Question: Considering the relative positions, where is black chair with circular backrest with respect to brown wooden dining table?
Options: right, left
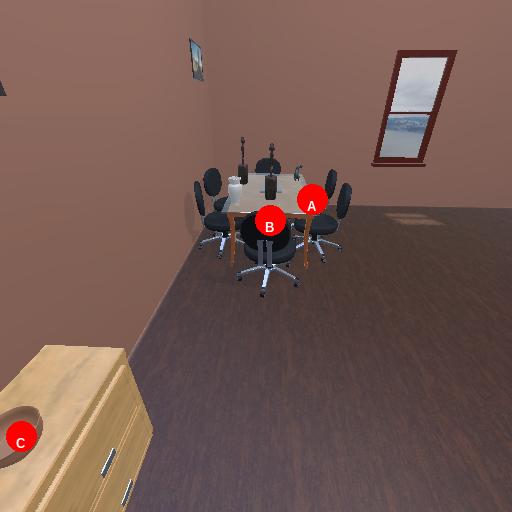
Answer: right